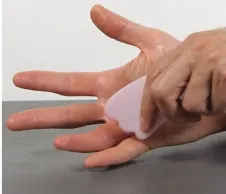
Hook fist active range of motion.
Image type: medical_photograph (skin_photograph)